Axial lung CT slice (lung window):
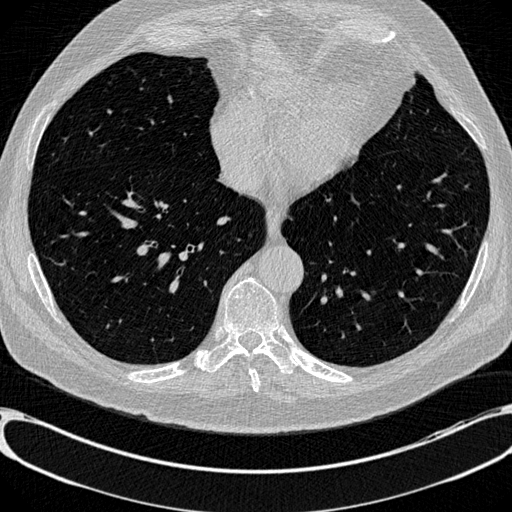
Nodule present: no